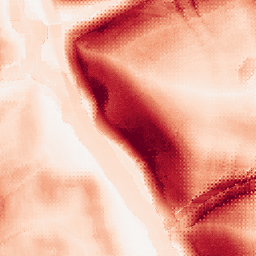
Category: morphological
Decomposition family: morphological_square
Decomposition parameters: operation: gradient
size: 15
Upsampling method: regularized
Upsampling parameters: scale: 2
lambda_reg: 0.1
Upsampling scale: 2